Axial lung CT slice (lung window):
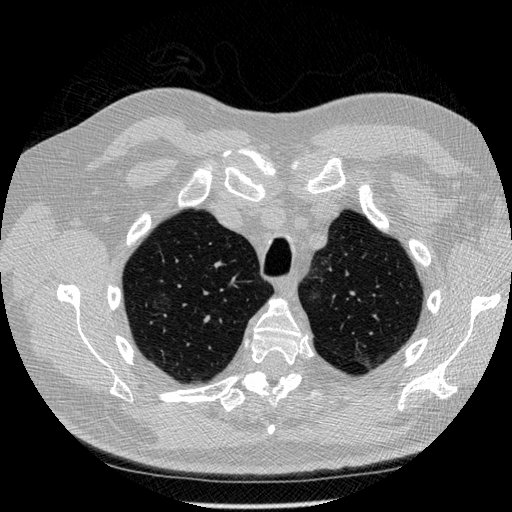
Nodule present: no